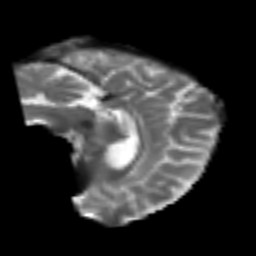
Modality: T2w
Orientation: sagittal
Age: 39
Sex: female
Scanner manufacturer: siemens
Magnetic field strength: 3 T
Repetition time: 4.999 s
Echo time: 0.07946 s